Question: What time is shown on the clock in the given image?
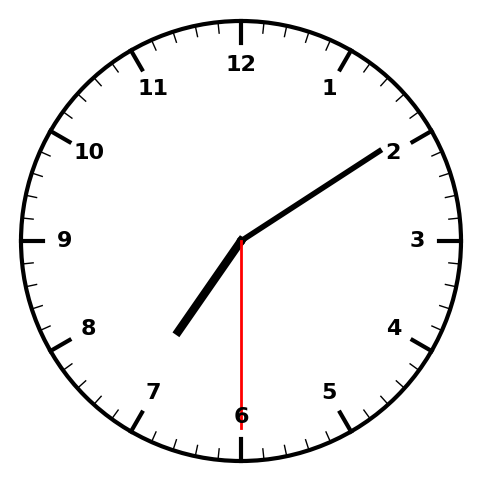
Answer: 07:09:30